Question: I am a behavorial scientist and usually collect data by letting participants do some tasks on a computer and record their responses (I write the programs using the pyglet wrapper <URL>. That is, the program runs locally and the data is stored locally.
Now I would like to know if there is a way to use Python to display a (local) website with html-forms to the user and collect the input (locally). The reason for this idea is that currently whenever I want to display checkboxes, radiobuttons, or input fields I use wxPython. This works quite well, but programming and layouting in wxPython is kind of cumbersome and I would prefer html with forms.
A requirement would be that it would need to rum without any borders, adress field, menu bar, ... The reason is that I need it in kind of fullscreen mode (I currently open a non-fullscreen pygflet window in the size of the screen to hide the desktop) so that participants can do nothing but work on the forms.
My idea would be that the data is collected when participants hit the "Send away" button in the following example pic and the next page is displayed.

I use windows (XP or 7).
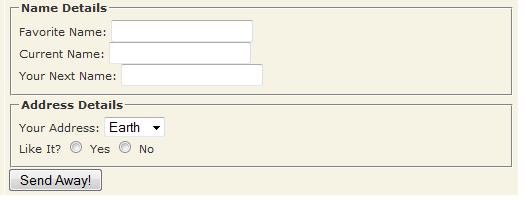
Answer: This is a solution using Qt Webkit for rendering HTML. The default navigation request handler is wrapped by a function that checks for submitted form requests. The form uses the "get" method, so the data is included in the url of the request and can be retrieved that way. The original request is declined and you can change the content of the displayed web page as you wish.
'''
from PyQt4 import QtGui, QtWebKit
app = QtGui.QApplication([])
view = QtWebKit.QWebView()
# intercept form submits
class MyWebPage(QtWebKit.QWebPage):
def acceptNavigationRequest(self, frame, req, nav_type):
if nav_type == QtWebKit.QWebPage.NavigationTypeFormSubmitted:
text = "<br/>
".join(["%s: %s" % pair for pair in req.url().queryItems()])
view.setHtml(text)
return False
else:
return super(MyWebPage, self).acceptNavigationRequest(frame, req, nav_type)
view.setPage(MyWebPage())
# setup the html form
html = """
<form action="" method="get">
Like it?
<input type="radio" name="like" value="yes"/> Yes
<input type="radio" name="like" value="no" /> No
<br/><input type="text" name="text" value="Hello" />
<input type="submit" name="submit" value="Send"/>
</form>
"""
view.setHtml(html)
# run the application
view.show()
app.exec_()
'''